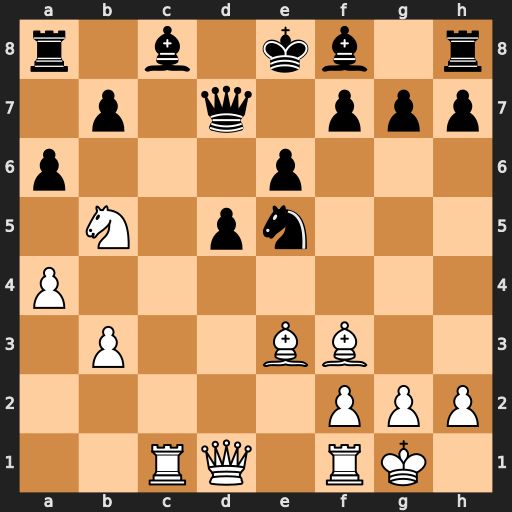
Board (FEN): r1b1kb1r/1p1q1ppp/p3p3/1N1pn3/P7/1P2BB2/5PPP/2RQ1RK1
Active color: w
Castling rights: kq
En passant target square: -
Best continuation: Nc7+ Qxc7 Rxc7